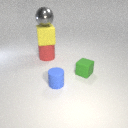
large gray metal sphere above large red rubber cylinder